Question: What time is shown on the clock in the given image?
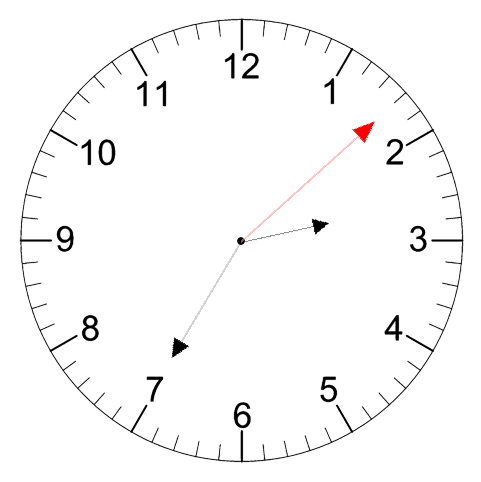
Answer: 02:35:08